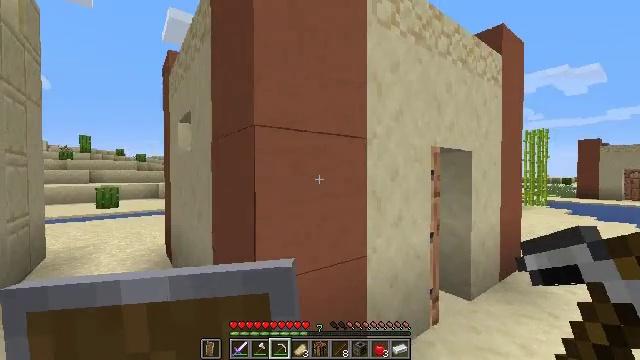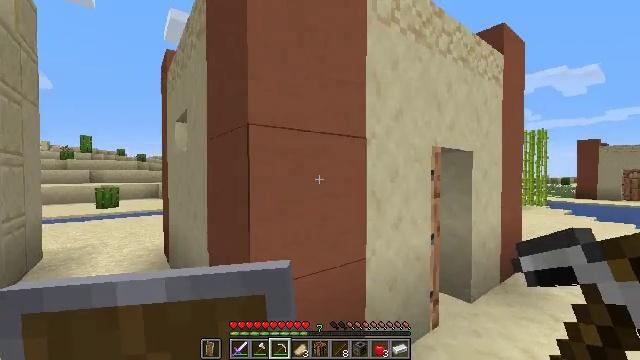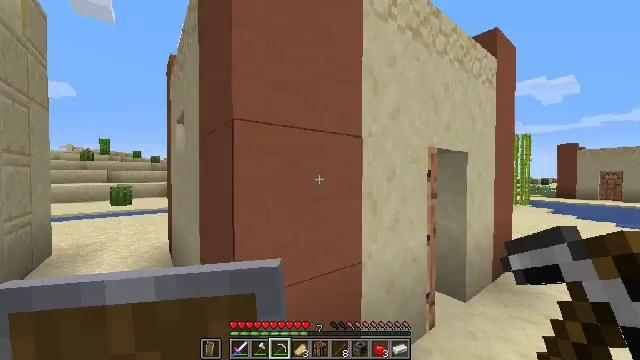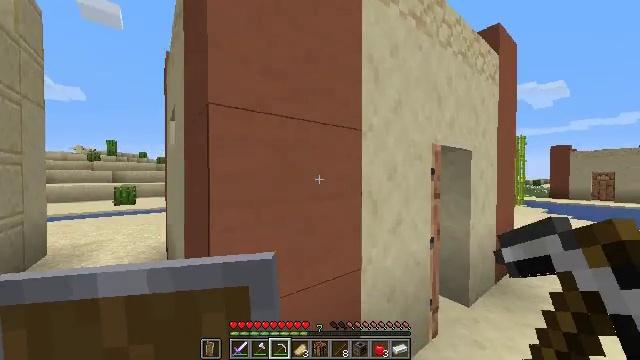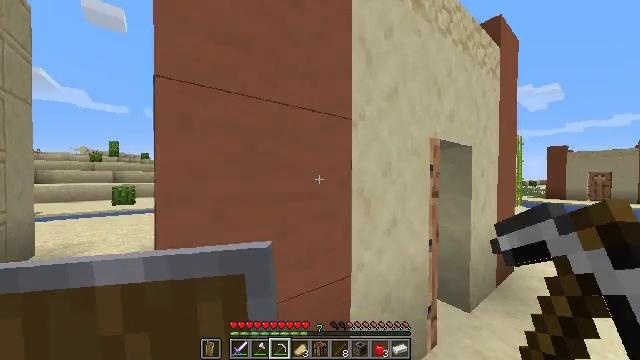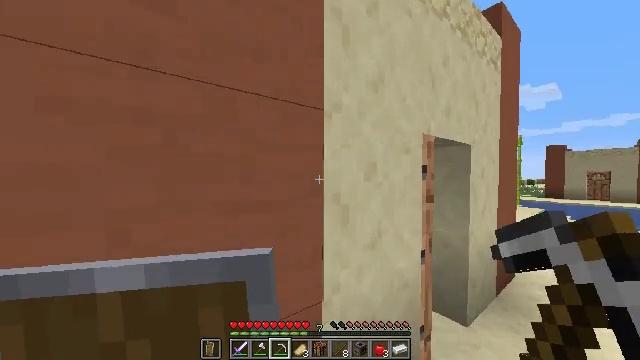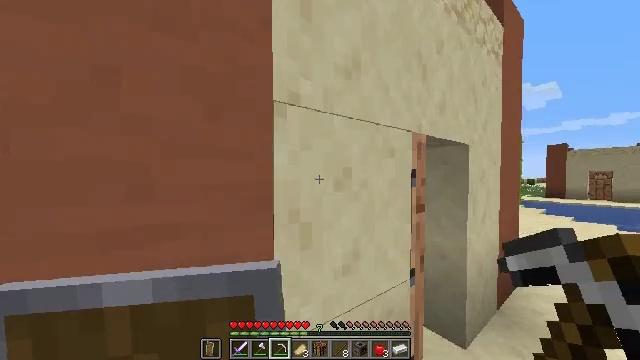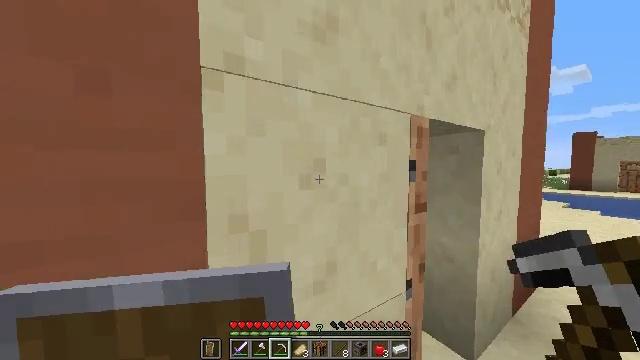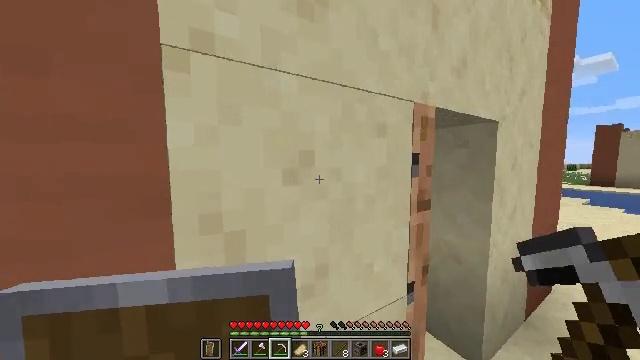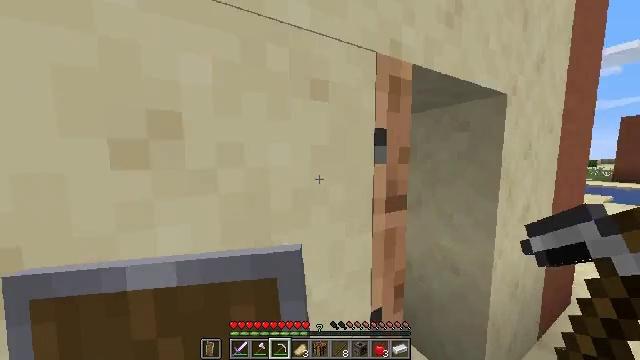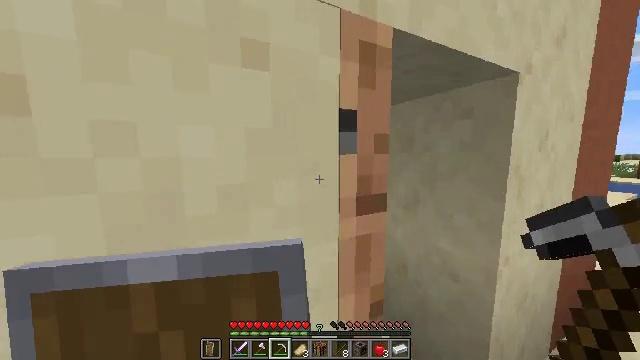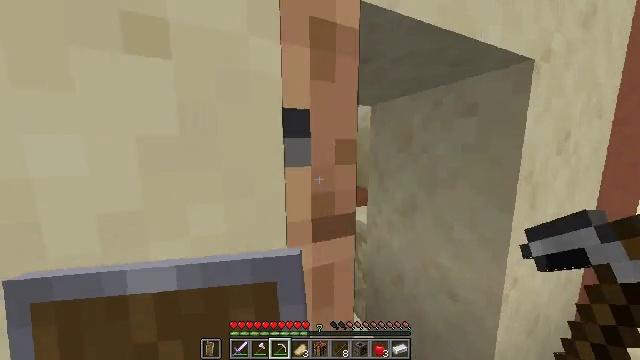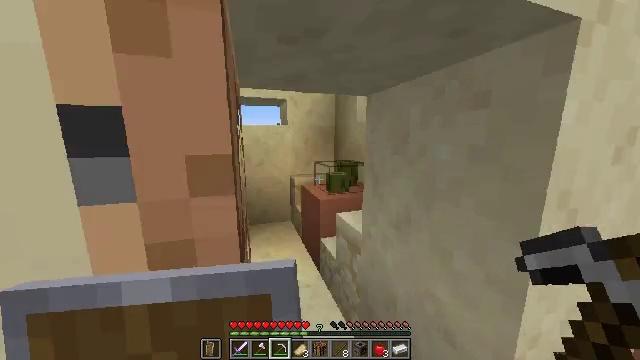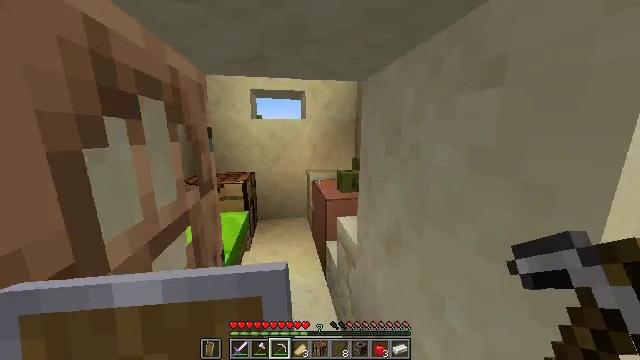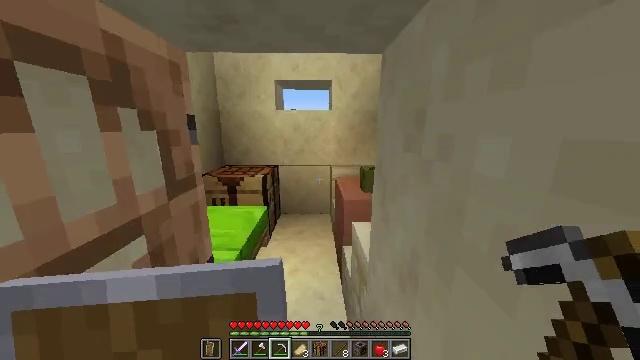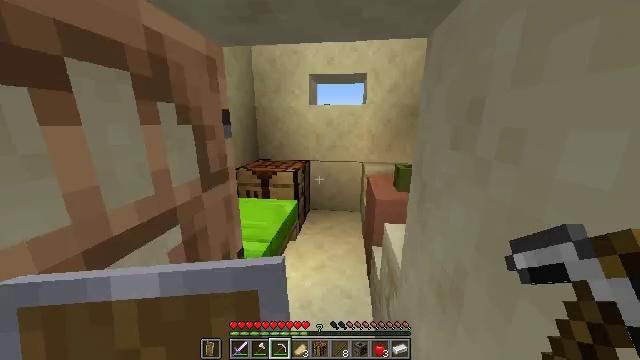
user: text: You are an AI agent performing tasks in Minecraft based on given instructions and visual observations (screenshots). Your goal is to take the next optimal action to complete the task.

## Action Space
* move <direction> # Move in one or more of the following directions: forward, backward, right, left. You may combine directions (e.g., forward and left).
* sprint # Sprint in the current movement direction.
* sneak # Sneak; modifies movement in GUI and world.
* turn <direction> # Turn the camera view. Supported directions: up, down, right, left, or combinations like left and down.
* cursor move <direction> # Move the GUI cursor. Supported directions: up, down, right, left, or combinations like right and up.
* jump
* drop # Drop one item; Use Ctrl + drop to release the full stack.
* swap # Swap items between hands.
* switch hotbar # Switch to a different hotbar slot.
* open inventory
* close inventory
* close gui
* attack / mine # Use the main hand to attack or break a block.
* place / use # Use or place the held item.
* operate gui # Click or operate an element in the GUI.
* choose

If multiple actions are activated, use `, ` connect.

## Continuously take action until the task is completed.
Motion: motion action
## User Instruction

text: Harvest sugar cane from the plant.
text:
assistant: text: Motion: move forward, sprint
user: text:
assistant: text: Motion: move forward, sprint
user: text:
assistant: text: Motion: move forward and move right, sprint
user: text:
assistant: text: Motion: move forward and move right, sprint
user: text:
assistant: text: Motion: move forward and move right, sprint
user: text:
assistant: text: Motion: move forward and move right, sprint
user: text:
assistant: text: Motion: move forward and move right, sprint, turn left and down
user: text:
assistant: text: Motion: move forward and move right, sprint, turn left and down
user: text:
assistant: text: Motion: move forward and move right, sprint, turn left and down
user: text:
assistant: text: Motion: move forward and move right, sprint, turn left and down
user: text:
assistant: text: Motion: move forward and move right, sprint, turn left and down
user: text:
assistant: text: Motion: move forward and move right, sprint, turn left and down
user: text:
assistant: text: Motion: move forward and move right, sprint, turn left and down
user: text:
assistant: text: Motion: move forward and move right, sprint, turn left and down
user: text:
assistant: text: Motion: move forward and move right, sprint, turn left and down
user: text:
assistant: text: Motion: turn left
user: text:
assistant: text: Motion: turn left
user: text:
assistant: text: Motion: turn left
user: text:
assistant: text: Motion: turn left
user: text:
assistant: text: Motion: turn left
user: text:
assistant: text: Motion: no_op
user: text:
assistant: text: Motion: turn left
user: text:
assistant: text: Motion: turn left and down
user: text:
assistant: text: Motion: turn left
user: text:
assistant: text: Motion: turn left and up
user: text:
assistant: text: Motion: move forward, sprint, turn left and up
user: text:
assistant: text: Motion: move forward, sprint
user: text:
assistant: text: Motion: move forward, sprint
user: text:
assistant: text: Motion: move forward, sprint
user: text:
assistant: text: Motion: move forward, sprint